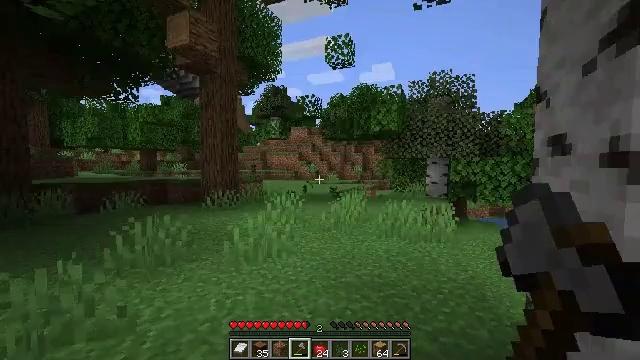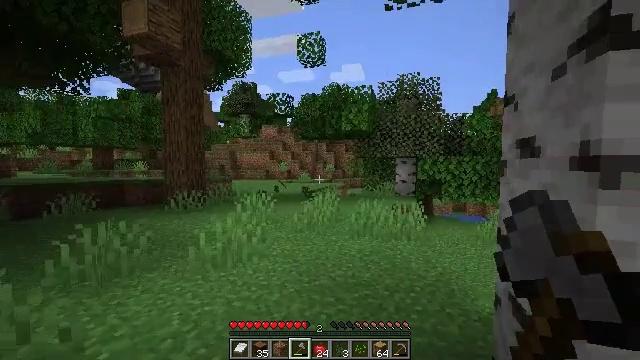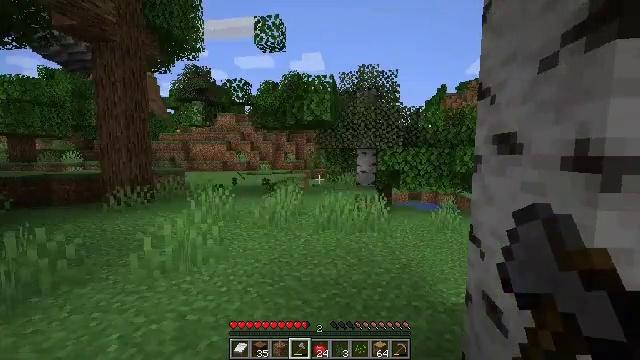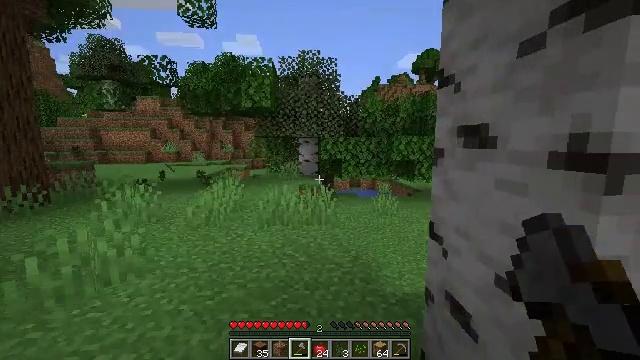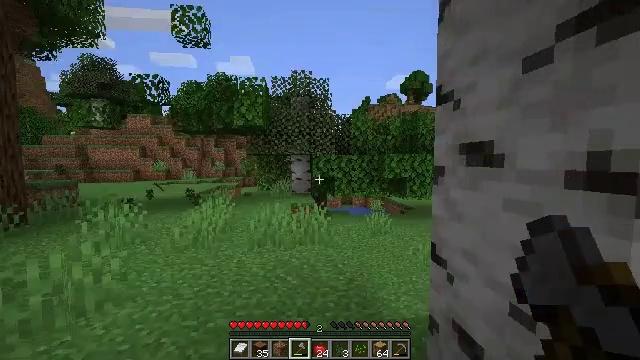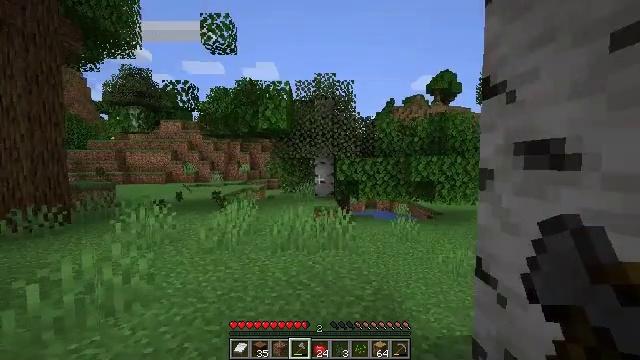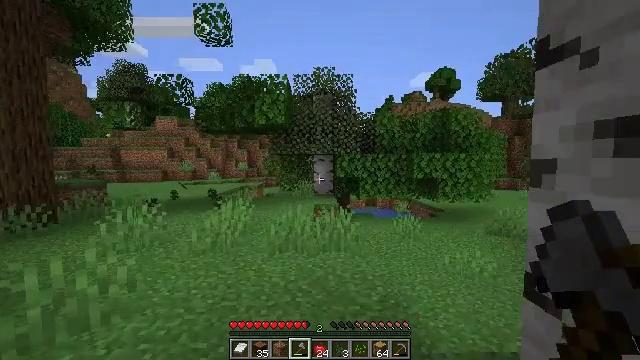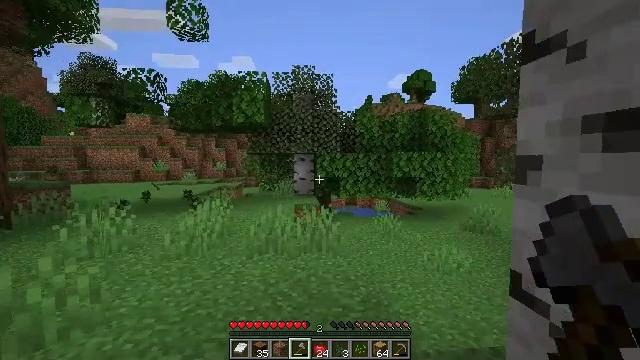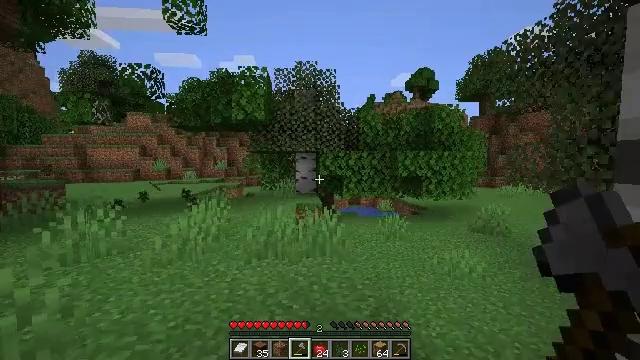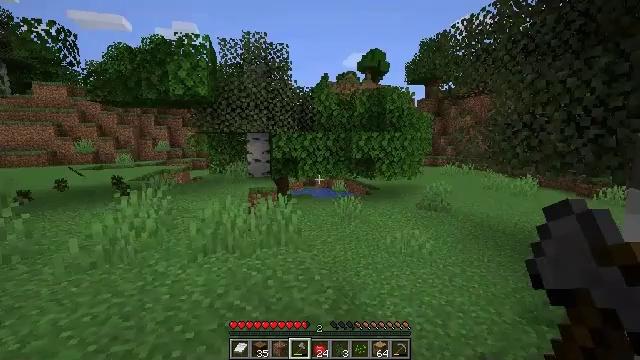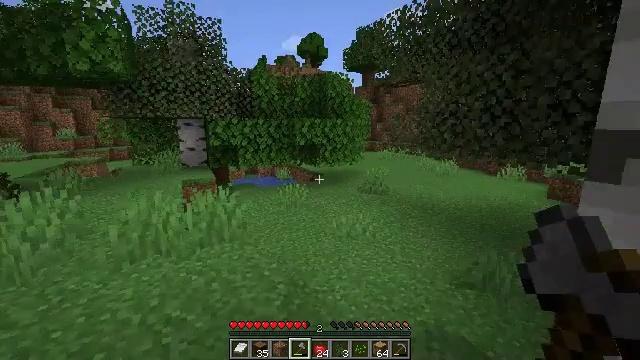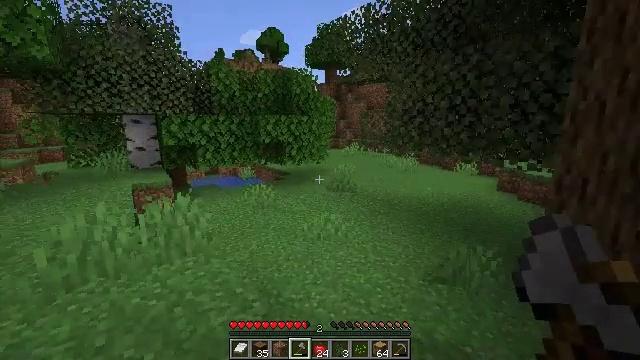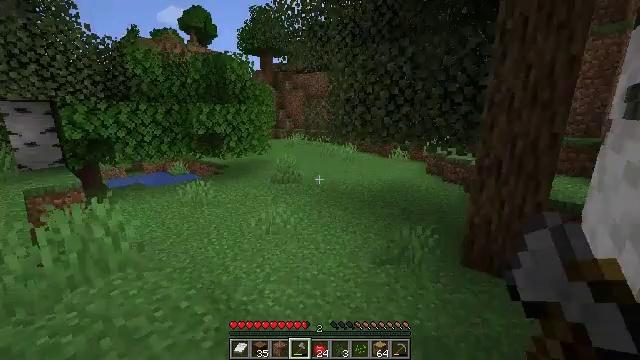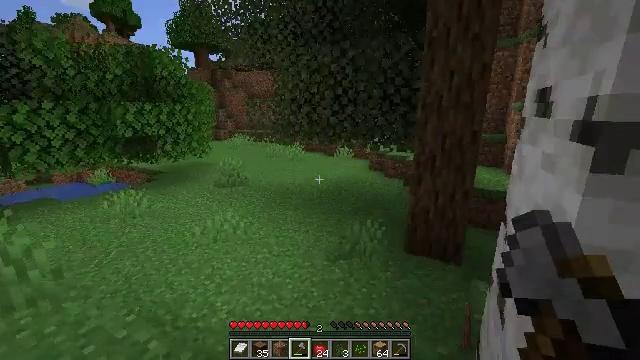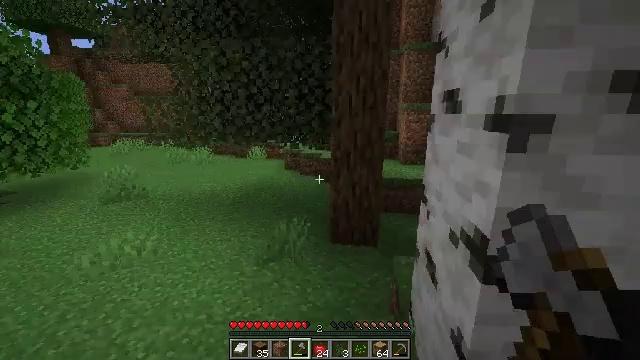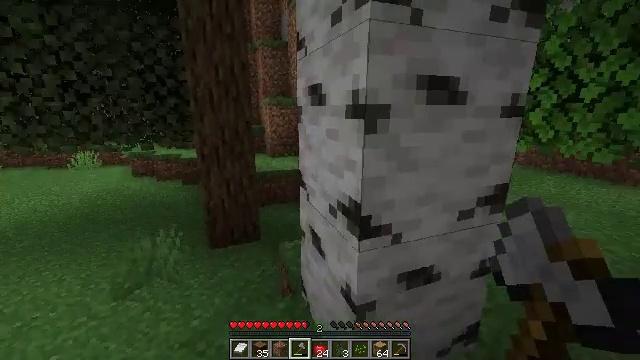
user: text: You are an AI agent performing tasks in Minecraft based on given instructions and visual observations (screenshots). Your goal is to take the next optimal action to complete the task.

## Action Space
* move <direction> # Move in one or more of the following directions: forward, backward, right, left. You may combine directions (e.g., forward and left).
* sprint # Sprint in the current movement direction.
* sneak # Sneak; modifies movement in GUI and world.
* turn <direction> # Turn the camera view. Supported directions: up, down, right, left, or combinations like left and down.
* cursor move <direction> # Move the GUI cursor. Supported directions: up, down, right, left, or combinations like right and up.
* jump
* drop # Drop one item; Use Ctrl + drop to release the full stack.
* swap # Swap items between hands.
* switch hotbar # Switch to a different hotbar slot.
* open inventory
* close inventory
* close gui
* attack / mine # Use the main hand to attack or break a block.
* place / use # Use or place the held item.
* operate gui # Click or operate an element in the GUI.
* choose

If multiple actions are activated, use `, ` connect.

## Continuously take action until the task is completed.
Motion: motion action
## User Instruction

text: Harvest birch logs from birch trees.
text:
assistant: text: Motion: move forward, turn right
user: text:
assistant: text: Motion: move forward, turn right and down
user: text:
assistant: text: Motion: move forward, turn right and down
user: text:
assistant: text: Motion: move forward, turn right and up
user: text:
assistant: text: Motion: move forward, turn left
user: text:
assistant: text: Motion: move forward
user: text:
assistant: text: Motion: move forward, turn right
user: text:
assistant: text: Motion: move forward
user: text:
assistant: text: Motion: move forward, turn right and down
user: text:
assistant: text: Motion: move forward and move left, turn right and down
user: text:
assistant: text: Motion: move forward and move left, turn right
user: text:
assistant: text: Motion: move forward and move left, turn right and down
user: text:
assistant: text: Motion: move left, turn right
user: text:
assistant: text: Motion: turn right
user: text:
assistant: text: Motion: turn right and down
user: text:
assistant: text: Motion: turn right and down
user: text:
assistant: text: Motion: turn right
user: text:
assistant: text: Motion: turn right
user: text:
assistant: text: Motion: no_op
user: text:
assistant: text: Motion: move forward
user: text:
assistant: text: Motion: move forward and move right
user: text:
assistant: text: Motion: move forward and move right, turn left and up
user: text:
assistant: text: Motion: move forward and move right, turn left and up
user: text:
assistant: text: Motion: move forward and move right, turn left and up
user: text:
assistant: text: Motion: move forward and move right, turn left and up
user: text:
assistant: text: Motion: turn left, attack / mine
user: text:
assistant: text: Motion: attack / mine
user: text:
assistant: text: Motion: turn left, attack / mine
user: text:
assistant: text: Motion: turn left, attack / mine
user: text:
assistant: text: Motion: attack / mine